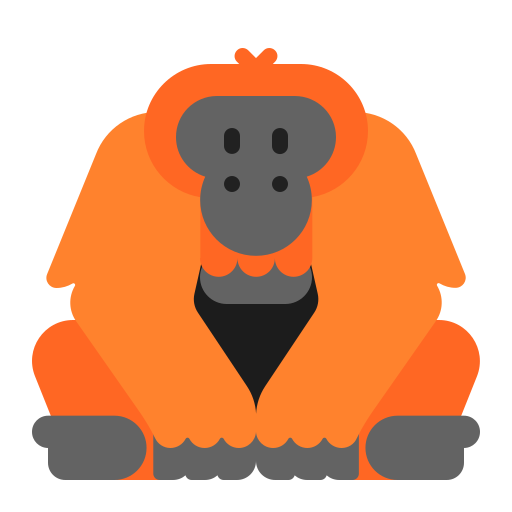
orangutan flat